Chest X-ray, AP view. Patient: 58 years old, sex M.
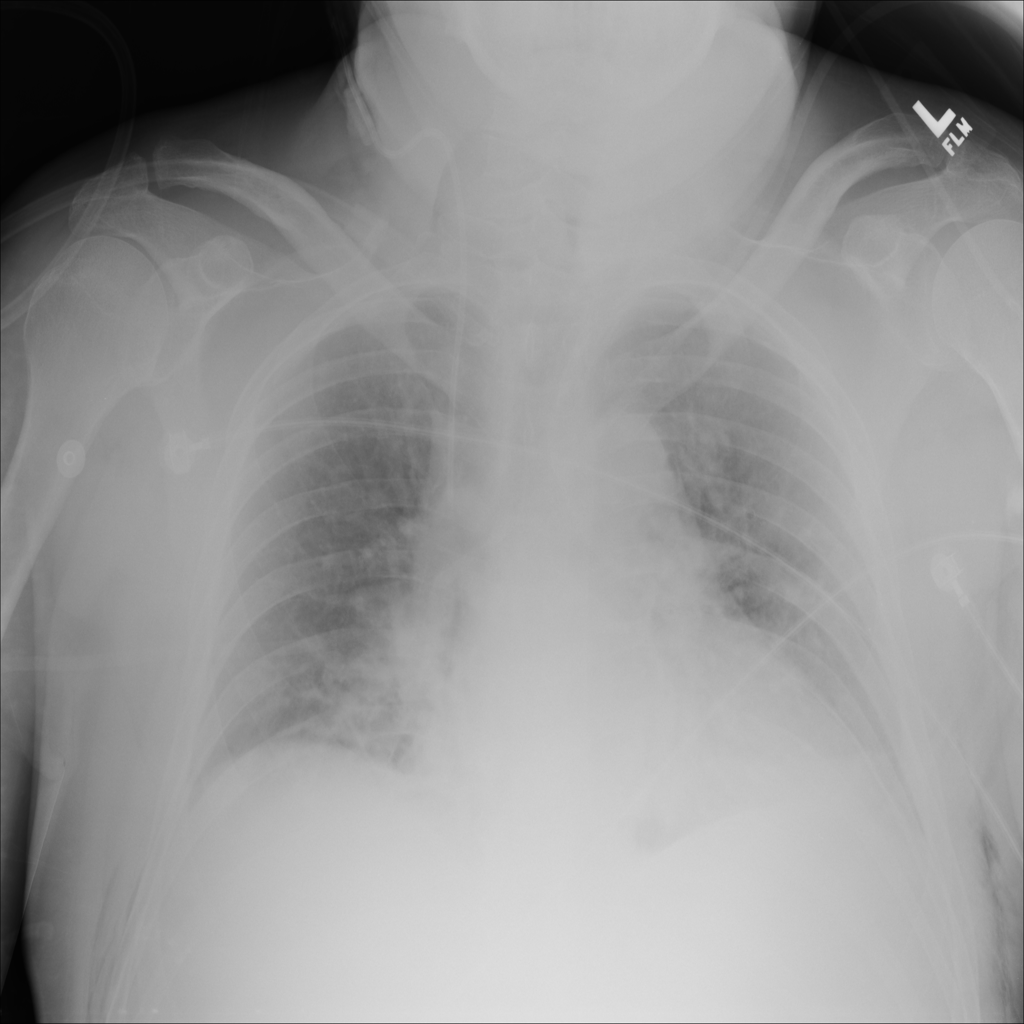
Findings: Atelectasis